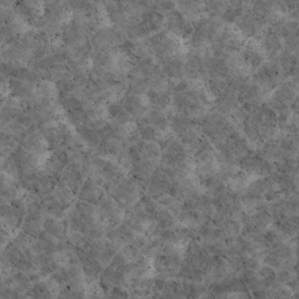
Label: non_frost